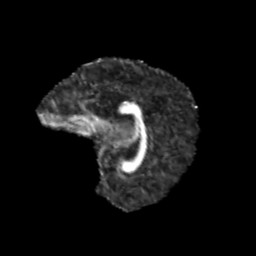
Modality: FA
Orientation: sagittal
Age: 12
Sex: female
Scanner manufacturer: siemens
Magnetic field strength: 3 T
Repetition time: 3.8 s
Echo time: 0.07 s